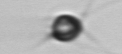
Label: Acanthoica_quattrospina